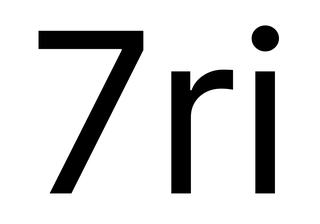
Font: Inter_Regular